Question: I have develop a small console using JTextArea. I read some tutorials and know something. But still I have a problem. This is my code.
'''
public class Console extends JFrame {
public Console() throws IOException {
setSize(492, 325);
setLayout(new BorderLayout());
setDefaultCloseOperation(3);
setVisible(true);
final JTextArea area = new JTextArea();
add(area, BorderLayout.CENTER);
JButton button = new JButton("test");
add(button, BorderLayout.EAST);
button.addActionListener(new ActionListener() {
@Override
public void actionPerformed(ActionEvent e) {
System.out.println("Test with Button Click.."); // this is not print in textarea.
}
});
final PipedInputStream pis = new PipedInputStream();
PipedOutputStream pos = new PipedOutputStream(pis);
System.out.println("Test Before setOut.");
System.setOut(new PrintStream(pos, true));
System.out.println("Test After setOut."); // this is printed in my textarea.
new SwingWorker<Void, String>() {
@Override
protected Void doInBackground() throws Exception {
Scanner scan = new Scanner(pis);
while (scan.hasNextLine())
area.append(scan.nextLine());
return null;
}
}.execute();
}
public static void main(String[] args) throws Exception {
new Console();
}
}
'''
This is my output..

When the button is clicked, System.out.println not work with textarea. I don't know what i'm does wrongly.
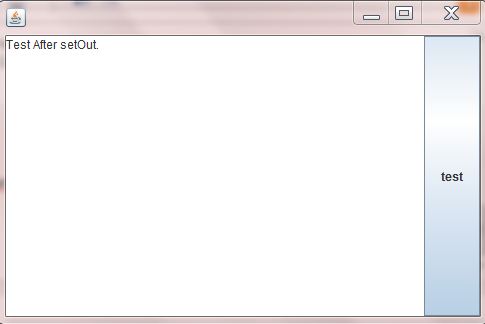
Answer: When you call 'SwingWorker.execute()', it only runs once. So here, it reads the first 'println()', reaches the end of the document, and stops running.
A better solution would be to implement your own 'OutputStream' and have its 'write()' method append to the text area, using 'SwingUtilities.invokeLater()' to make sure this is done on the AWT thread.
Something roughly like this:
'''
class TextAreaOut extends OutputStream implements Runnable {
JTextArea text;
String buffer = "";
TextAreaOut(JTextArea text) {
this.text = text;
System.setOut(new PrintStream(this));
}
@Override
public synchronized void run() {
text.append(buffer);
buffer = "";
}
@Override
public synchronized void write(int b) throws IOException {
if(buffer.length() == 0) {
SwingUtilities.invokeLater(this);
}
buffer += (char)b;
}
}
'''